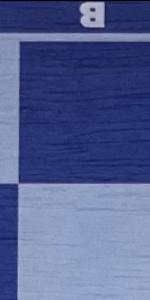
Label: Empty